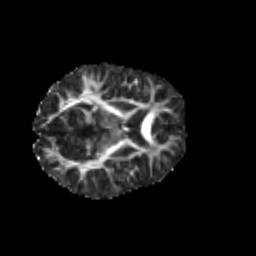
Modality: FA
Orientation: axial
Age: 6
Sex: female
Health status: healthy